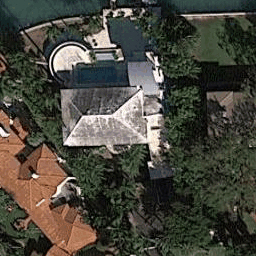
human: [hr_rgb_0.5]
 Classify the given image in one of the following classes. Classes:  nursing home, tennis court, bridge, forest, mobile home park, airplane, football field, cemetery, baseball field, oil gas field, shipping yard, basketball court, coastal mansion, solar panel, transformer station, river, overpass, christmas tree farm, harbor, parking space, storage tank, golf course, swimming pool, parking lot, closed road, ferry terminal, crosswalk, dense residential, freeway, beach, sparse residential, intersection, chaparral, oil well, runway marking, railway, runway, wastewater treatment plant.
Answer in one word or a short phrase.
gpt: coastal mansion